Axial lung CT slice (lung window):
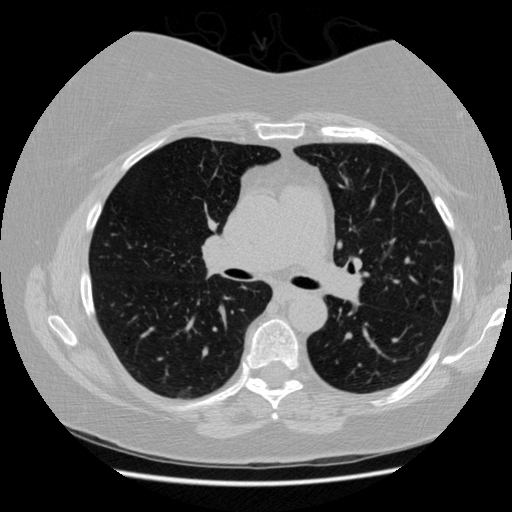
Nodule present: no